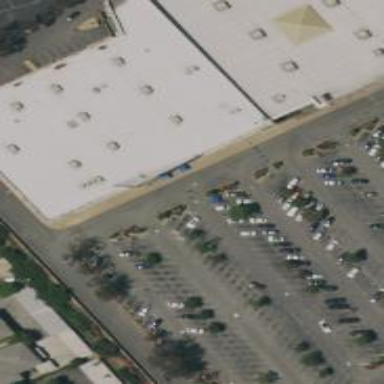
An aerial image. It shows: Retail building.